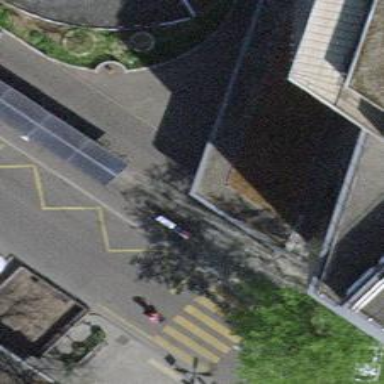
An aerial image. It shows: Bicycle parking area.